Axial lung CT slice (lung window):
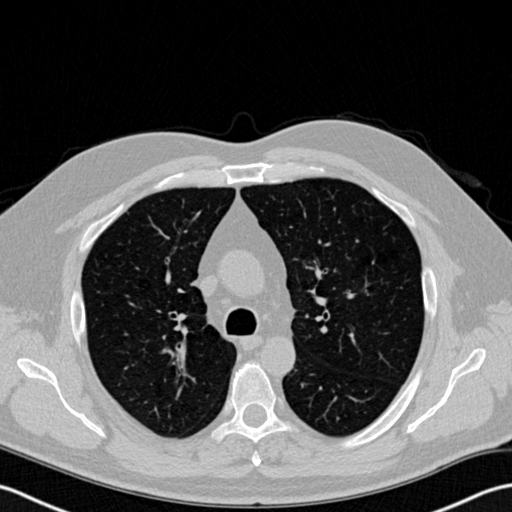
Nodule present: no